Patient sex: F
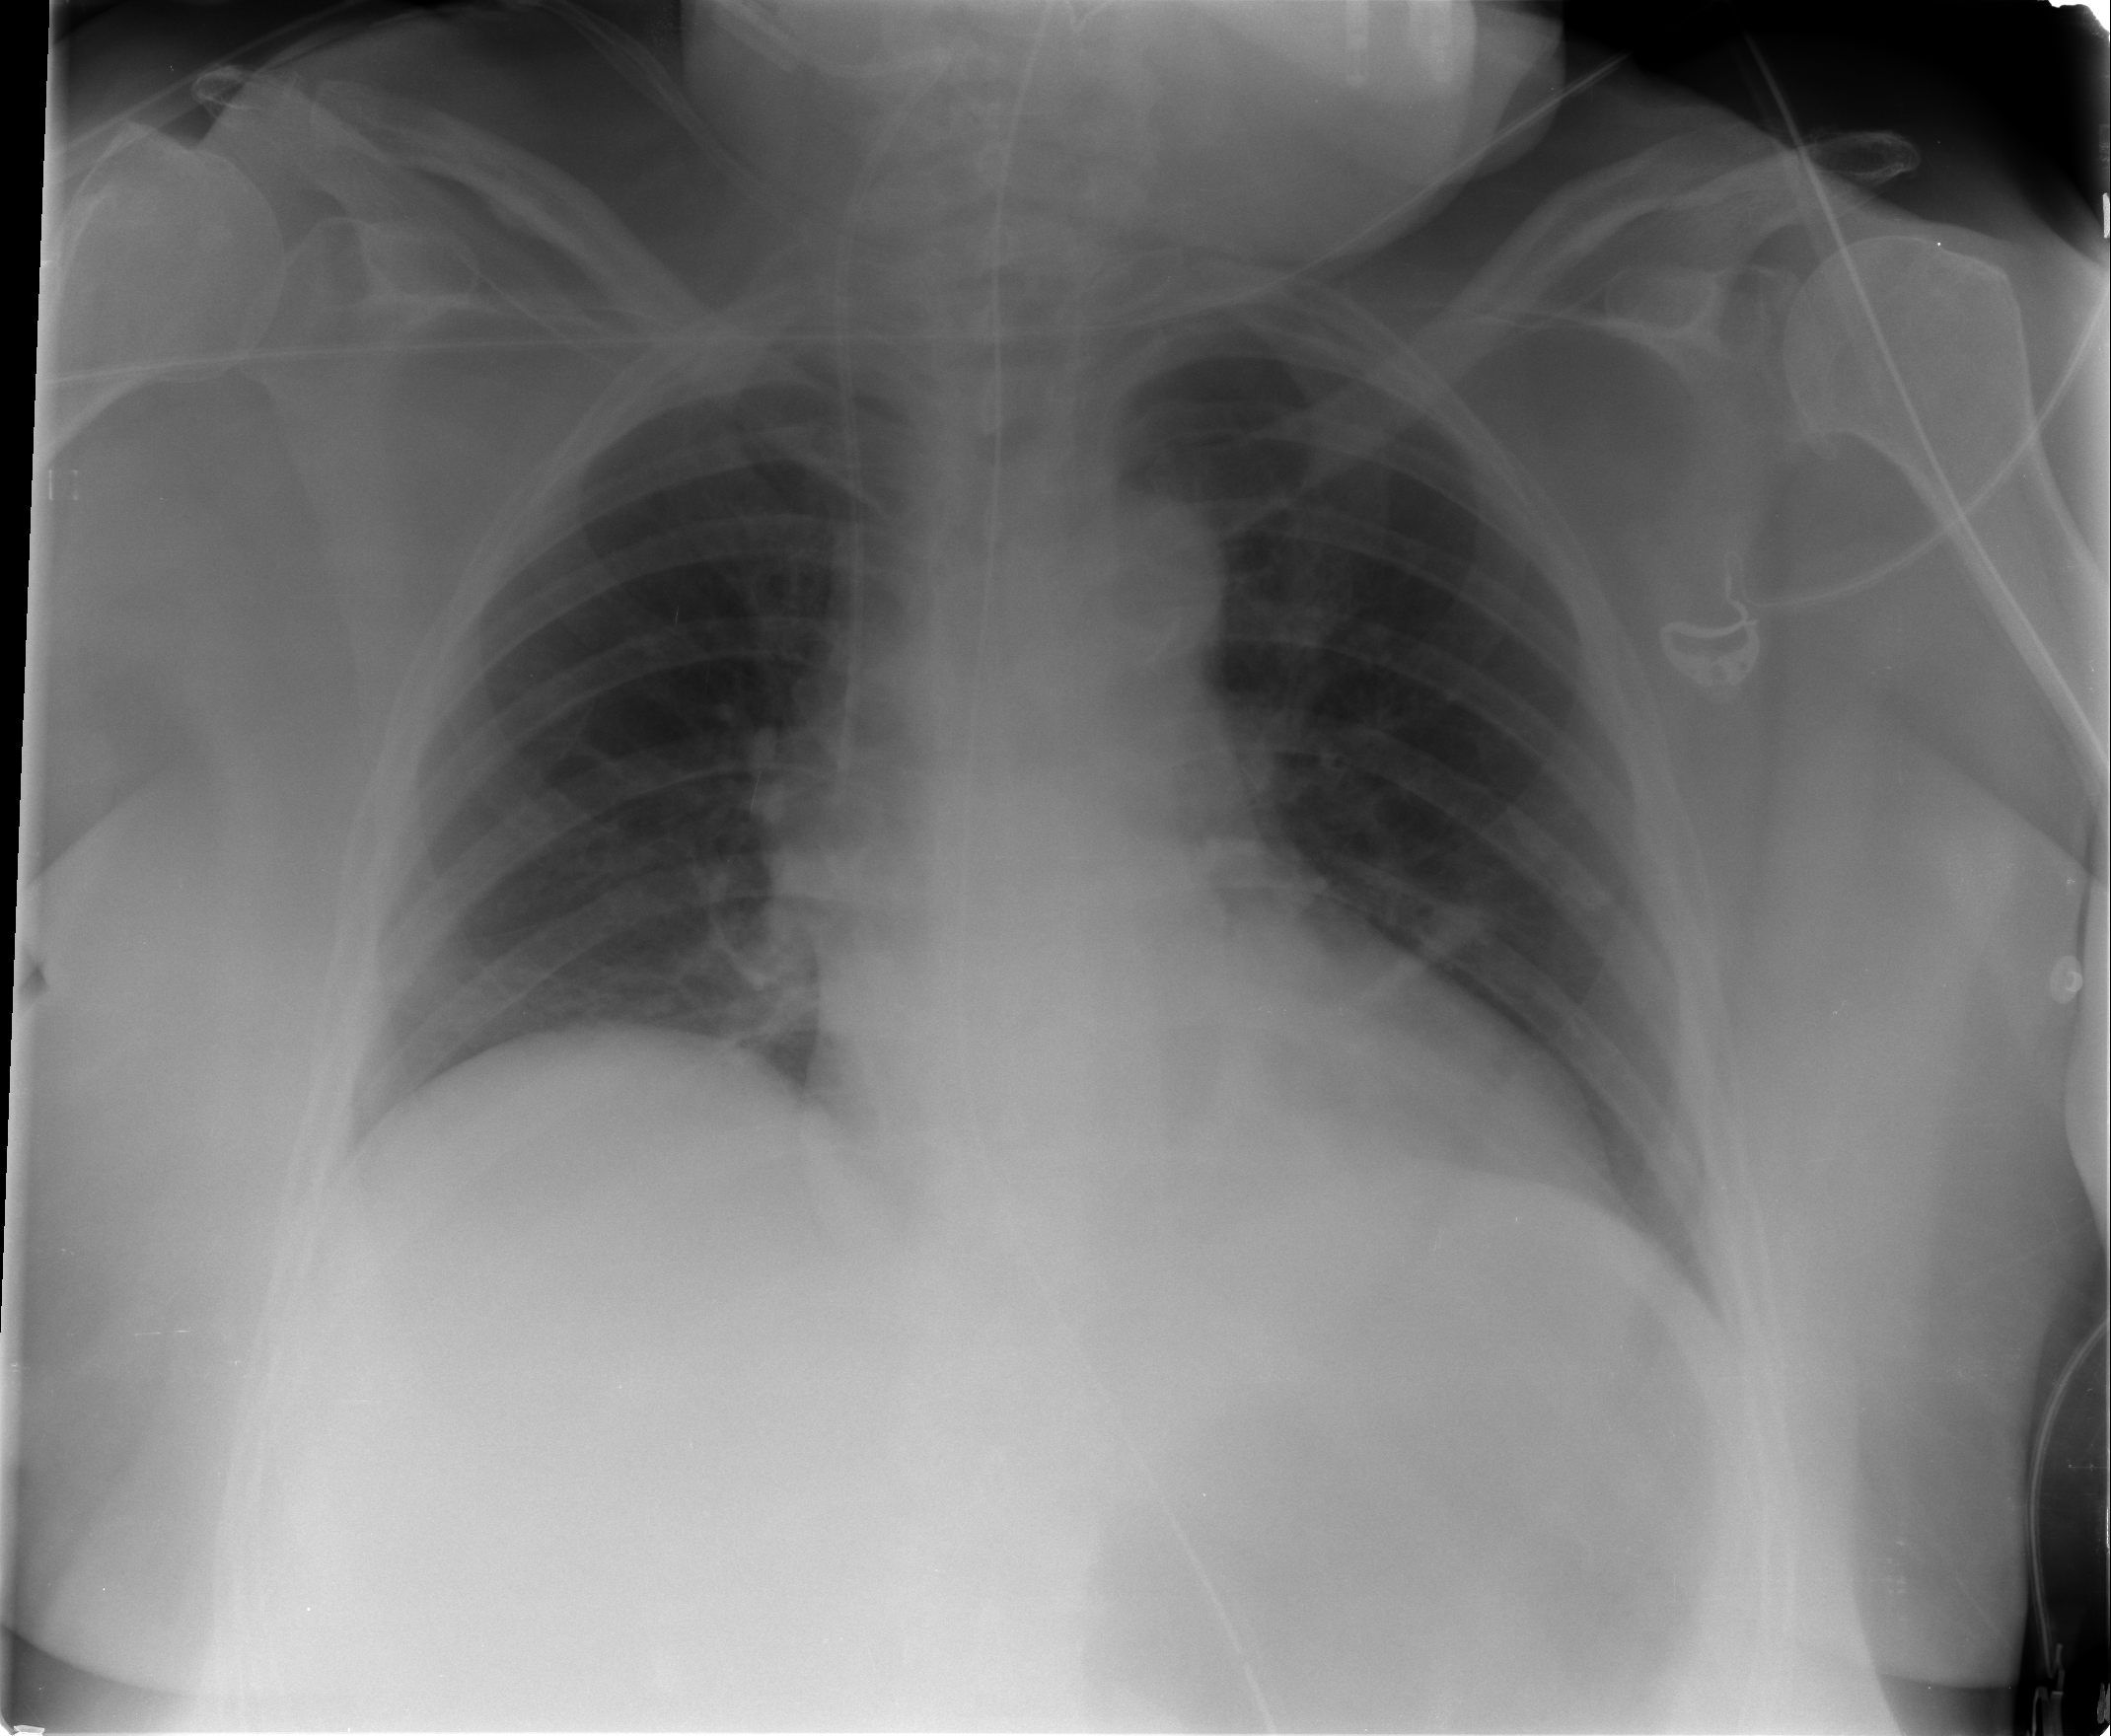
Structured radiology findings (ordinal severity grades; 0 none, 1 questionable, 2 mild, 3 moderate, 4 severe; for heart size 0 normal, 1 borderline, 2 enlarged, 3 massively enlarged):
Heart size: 0
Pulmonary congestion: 0
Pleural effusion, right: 0
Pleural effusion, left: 0
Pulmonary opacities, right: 0
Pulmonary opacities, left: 0
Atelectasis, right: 2
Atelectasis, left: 2